Interaction volume radius: 5 \u00c5
Interaction volume height: 20 \u00c5
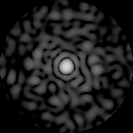
Disorder parameter: 0.7974